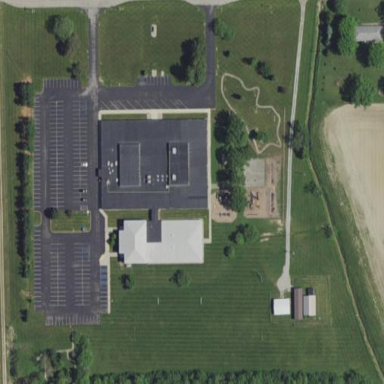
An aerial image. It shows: School.